Interaction volume radius: 5 \u00c5
Interaction volume height: 15 \u00c5
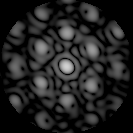
Disorder parameter: 0.4486